Question: i am using a split container. For some reason, the splitter looks like this:

It is very hard to see. It is the faint 2 lines in the middle of the two black lines. How do i fix this issue and add a filling between the two lines? I am using Fixed Single as my border style.
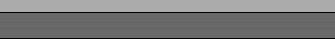
Answer: Try changing the backcolor, but if using the designer, then also go into Panel1 and Panel2 and change those respective backcolors to the colors you want.
Also, their is a SplitterWidth property that can adjust the overall size of the splitter handle.